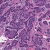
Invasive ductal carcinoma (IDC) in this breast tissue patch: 1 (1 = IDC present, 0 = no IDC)